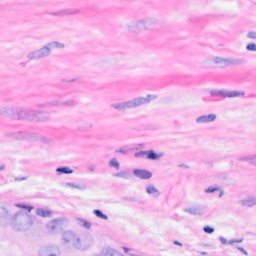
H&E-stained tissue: Breast